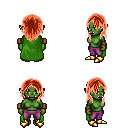
a pixel art fantasy rpg character, female body template, orc, green skin, green cape, magenta pants, red long hairstyle, leather bracers, gold boots, four views (front, back, left, right), 2x2 character sprite sheet, small pixel art, hard edges, no anti-aliasing